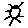
Label: sun